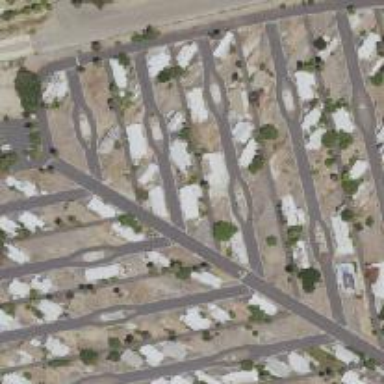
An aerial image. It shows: Residential road.